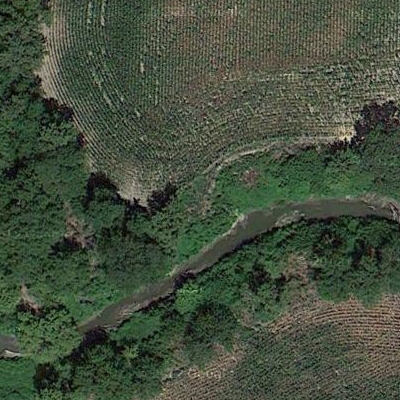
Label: eForest